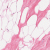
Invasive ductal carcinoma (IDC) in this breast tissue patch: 0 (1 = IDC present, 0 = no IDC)